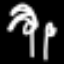
Label: palm tree